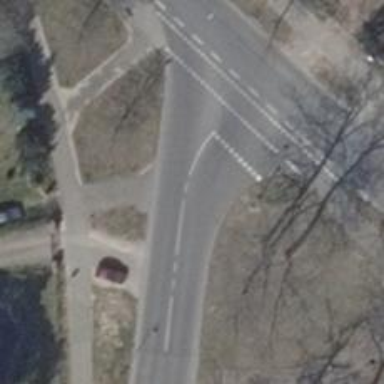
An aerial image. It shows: Secondary road with asphalt surface and lane markings.